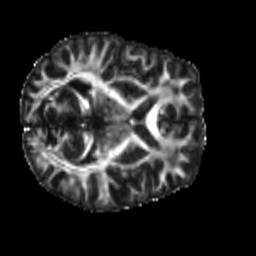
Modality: FA
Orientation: axial
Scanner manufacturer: siemens
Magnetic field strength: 3 T
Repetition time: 4 s
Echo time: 0.0594 s